Question: tortoisegit push ended with "success" but says "error" return code 52.
in fact the push did not happen and the sync still shows the commits as unpushed commits.

what could be happening here?
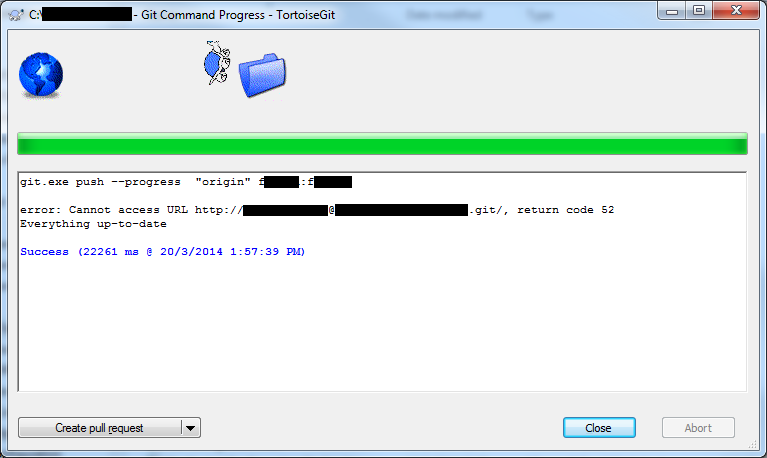
Answer: This is git.exe problem.
Please report to msysgit team.